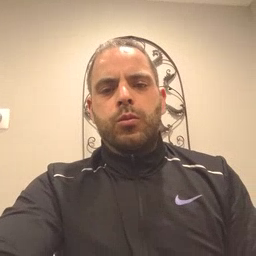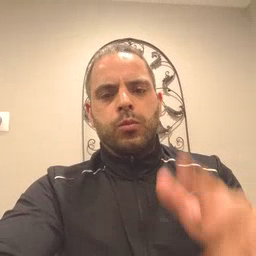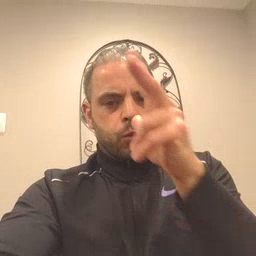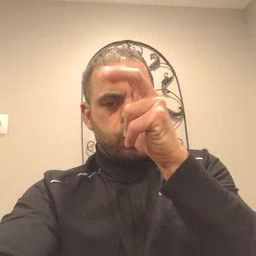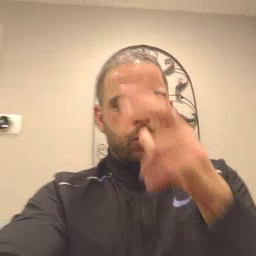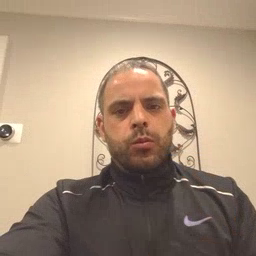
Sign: bug